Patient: sex F, age 69
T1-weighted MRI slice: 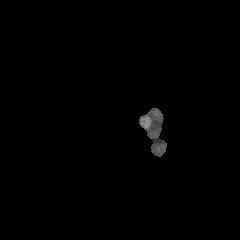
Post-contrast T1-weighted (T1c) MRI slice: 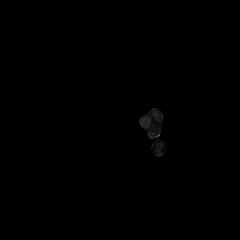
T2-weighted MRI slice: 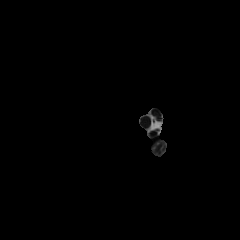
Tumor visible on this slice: no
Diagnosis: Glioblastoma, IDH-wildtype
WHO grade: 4